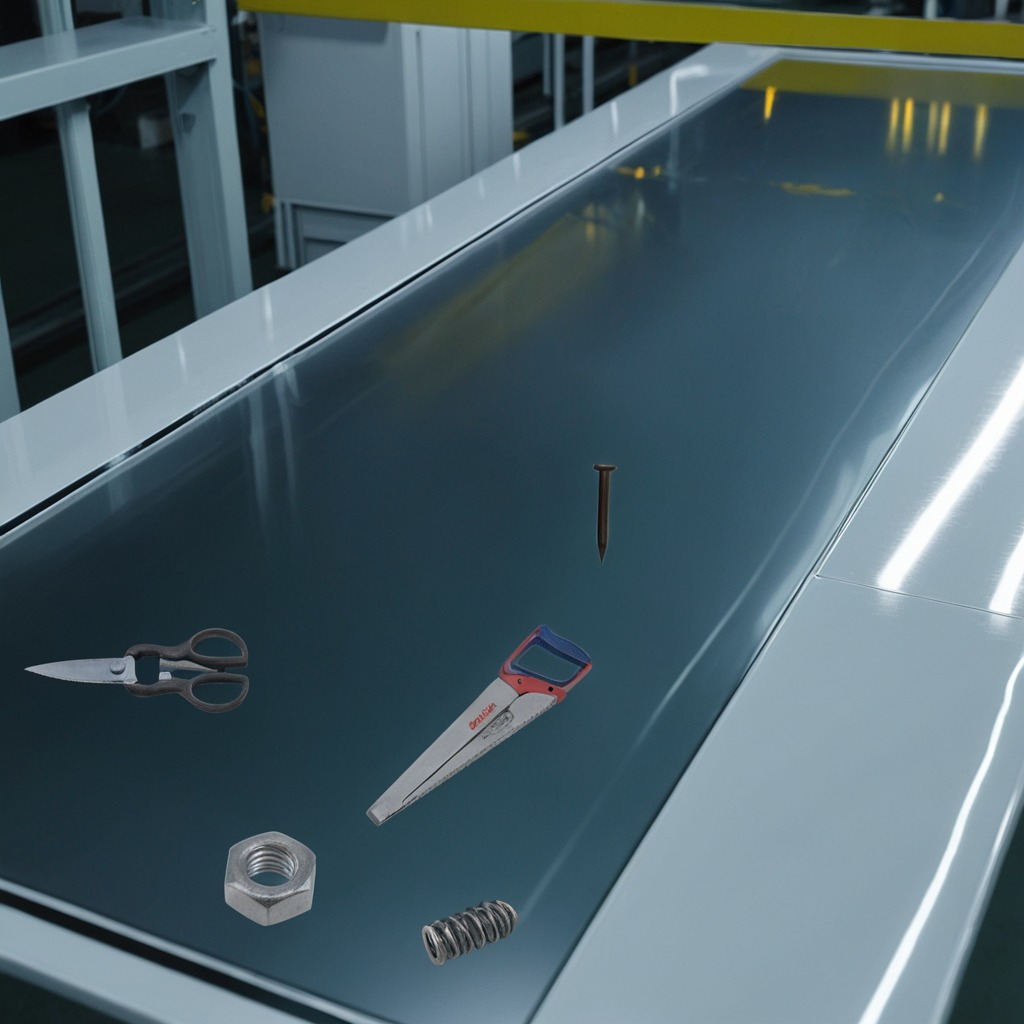
A coiled metal spring, a metal saw, a metal nut, and a pair of scissors are lying on the high-gloss table in a ship maintenance bay industrial lighting.